高二 · 代数
如图, 已知四边形 $A B C D$ 为平行四边形, $A C$ 与 $B D$ 相交于 $E$, $\overrightarrow{D M}=\frac{1}{2} \overrightarrow{D E}, \overrightarrow{E N}=\frac{1}{4} \overrightarrow{E C}$, 设 $\overrightarrow{A B}=\boldsymbol{a}, \overrightarrow{A D}=\boldsymbol{b}$, 试用基底 $\{\boldsymbol{a}, \boldsymbol{b}\}$ 表示向量 $\overrightarrow{A M}, \overrightarrow{A N}, \overrightarrow{M N}$

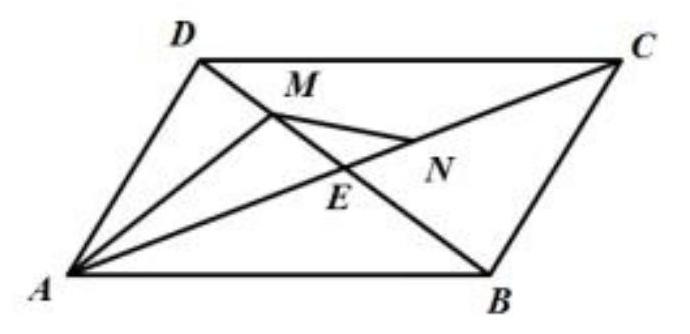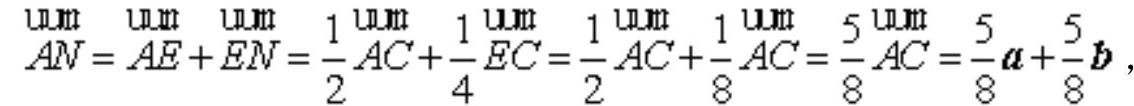
答案: $\overrightarrow{A M}=\frac{1}{4} \boldsymbol{a}+\frac{3}{4} \boldsymbol{b}, \overrightarrow{A N}=\frac{5}{8} \boldsymbol{a}+\frac{5}{8} \boldsymbol{b}, \overrightarrow{M N}=\frac{3}{8} \boldsymbol{a}-\frac{1}{8} \boldsymbol{b}$.
解析: $\because A B C D$ 是平行四边形, $\overrightarrow{D M}=\frac{1}{2} \overrightarrow{D E}, \overrightarrow{E N}=\frac{1}{4} \overrightarrow{E C}, \overrightarrow{A B}=\boldsymbol{a}, \overrightarrow{A D}=\boldsymbol{b}$, $\operatorname{und}_{A M}=\frac{1}{2}(A D+A E)=\frac{1}{2} A D+\frac{1}{4} A C=\frac{1}{2} A D+\frac{1}{4}(A B+A D)=\frac{1}{4} a+\frac{3}{4} b$, und

$\overrightarrow{M N}=\overrightarrow{A N}-\overrightarrow{A M}=\frac{5}{8} \overrightarrow{A B}+\frac{5}{8} \overrightarrow{A D}-\frac{1}{4} \overrightarrow{A B}-\frac{3}{4} \overrightarrow{A D}=\frac{3}{8} a-\frac{1}{8} \boldsymbol{b}$